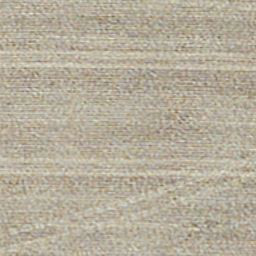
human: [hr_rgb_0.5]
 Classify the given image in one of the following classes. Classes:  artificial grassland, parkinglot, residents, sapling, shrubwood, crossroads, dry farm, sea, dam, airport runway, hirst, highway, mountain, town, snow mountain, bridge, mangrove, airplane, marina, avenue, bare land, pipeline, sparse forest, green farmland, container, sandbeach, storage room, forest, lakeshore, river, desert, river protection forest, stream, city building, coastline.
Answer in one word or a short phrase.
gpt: dry farm